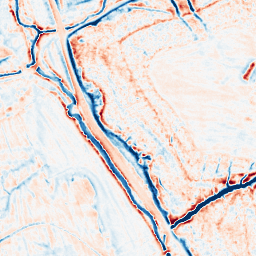
Category: edge_preserving
Decomposition family: anisotropic_diffusion
Decomposition parameters: iterations: 20
kappa: 50
gamma: 0.2
Upsampling method: bilinear
Upsampling parameters: scale: 2
Upsampling scale: 2